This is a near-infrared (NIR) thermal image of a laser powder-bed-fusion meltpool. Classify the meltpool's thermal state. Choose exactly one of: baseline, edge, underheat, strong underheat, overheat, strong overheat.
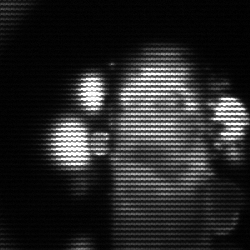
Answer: strong underheat